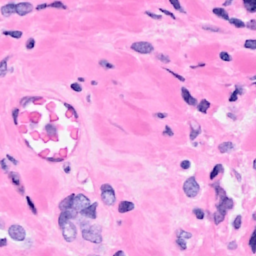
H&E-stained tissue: Breast